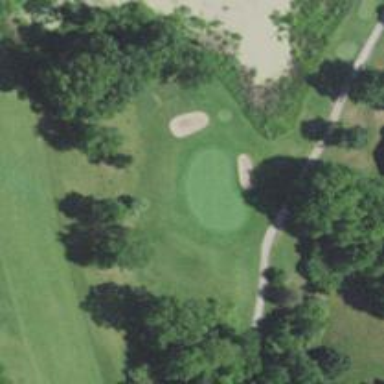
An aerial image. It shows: View of golf hole.